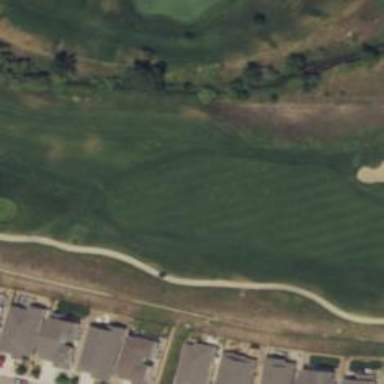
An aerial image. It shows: Golf hole.